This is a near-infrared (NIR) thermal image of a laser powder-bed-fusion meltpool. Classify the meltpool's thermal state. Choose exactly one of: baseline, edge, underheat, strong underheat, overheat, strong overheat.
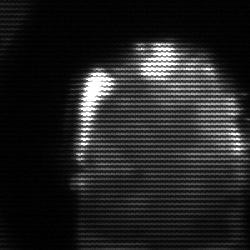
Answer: baseline